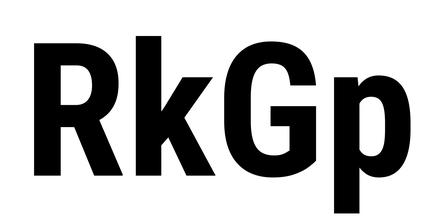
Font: Roboto_Condensed_Bold